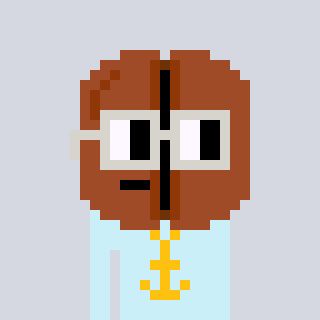
a pixel art character with square light gray glasses, a coffeebean-shaped head and a cold-colored body on a cool background